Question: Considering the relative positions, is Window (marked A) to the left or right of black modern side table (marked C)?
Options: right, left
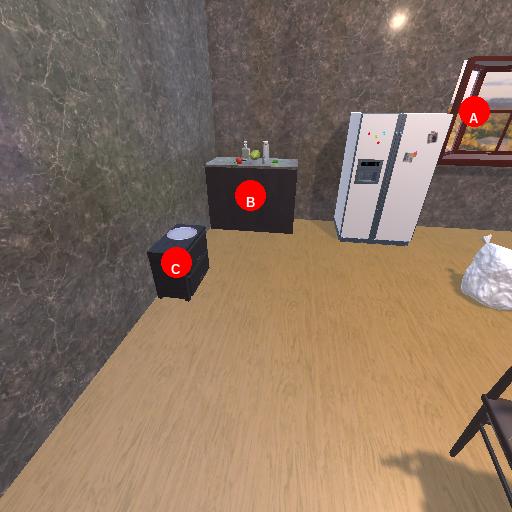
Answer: right